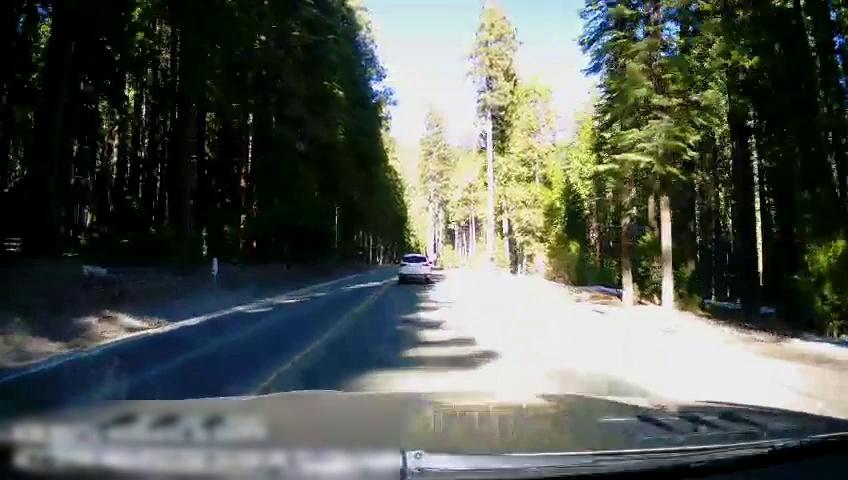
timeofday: Day
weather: Sunny
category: Drivable Space
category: Vehicles | SUV
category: Lanes | Opposite Lane
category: Lanes | Current Lane